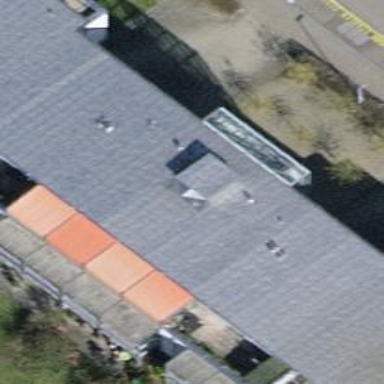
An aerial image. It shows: Building with flat roof.